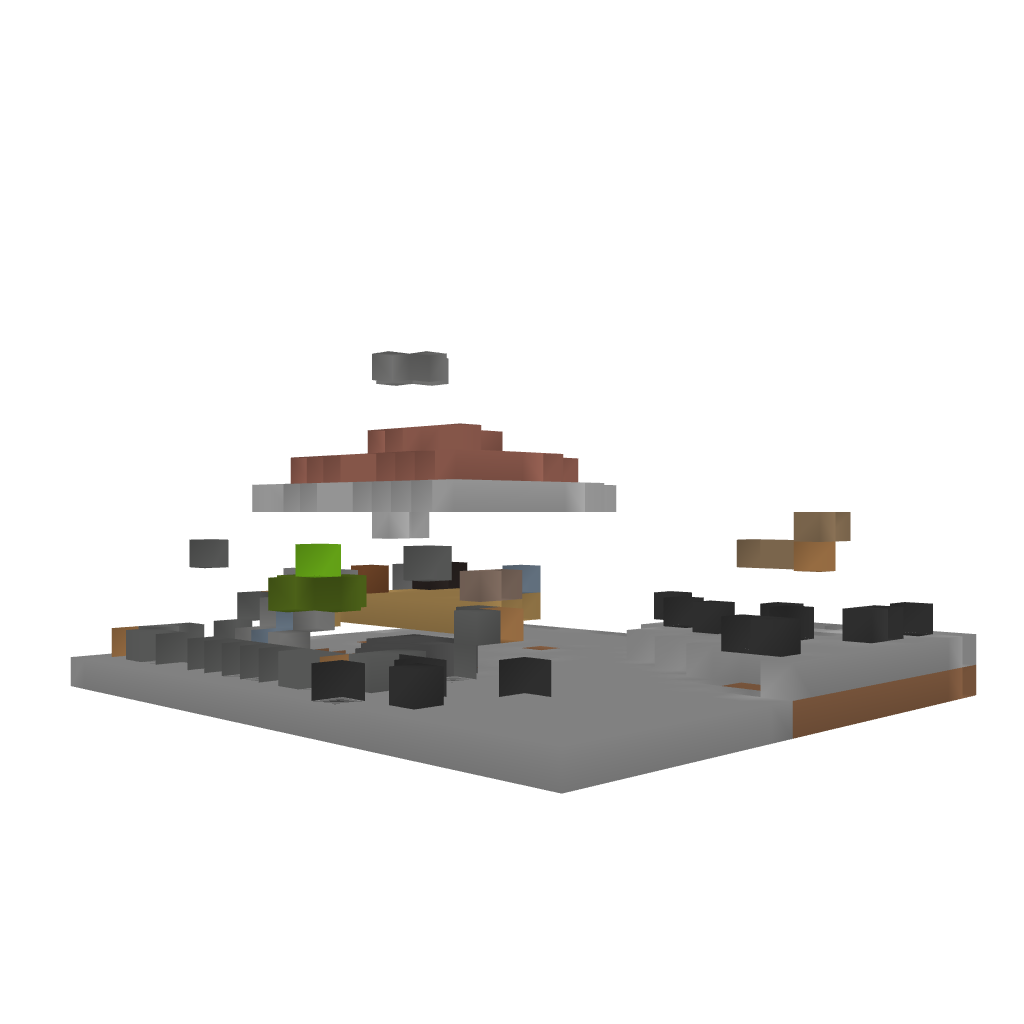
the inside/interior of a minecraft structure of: Small Modern House